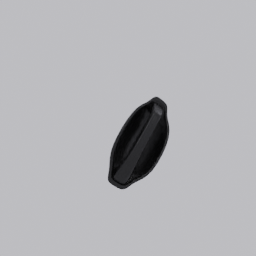
Label: mechanical